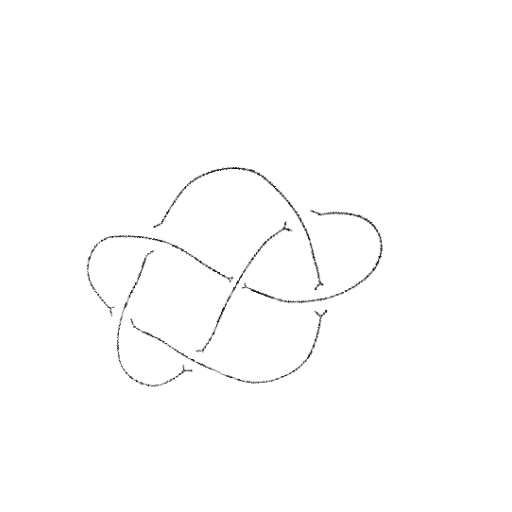
Crossing number: 6